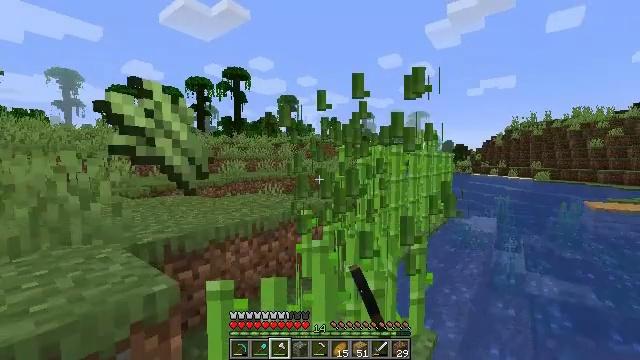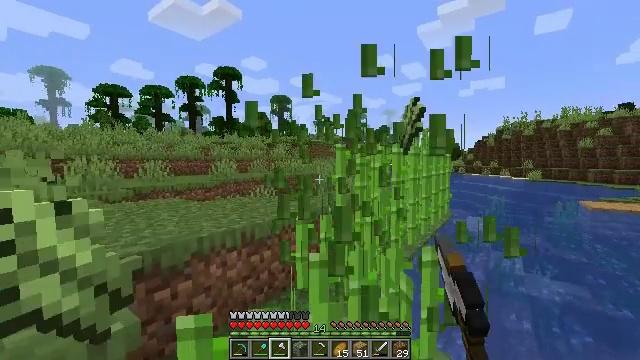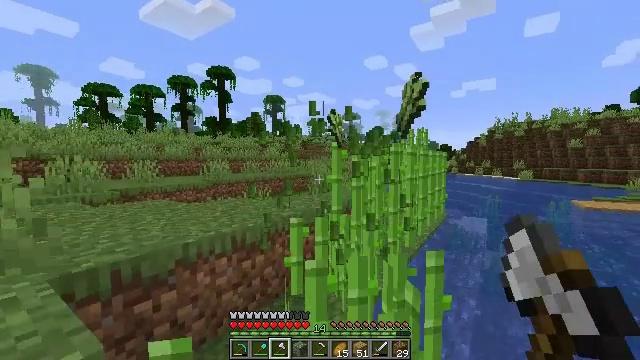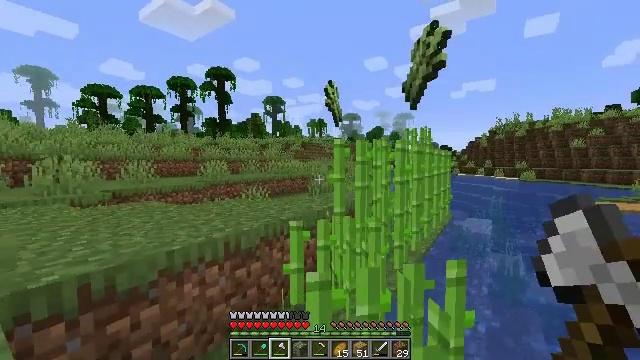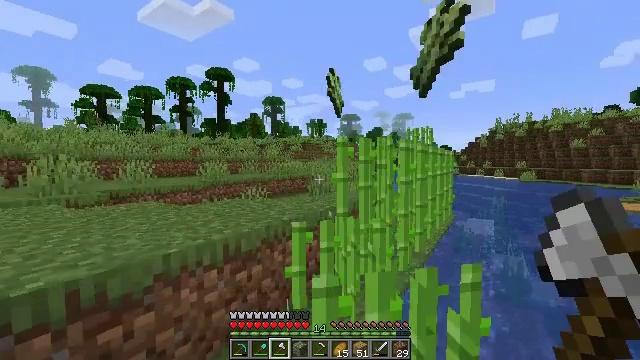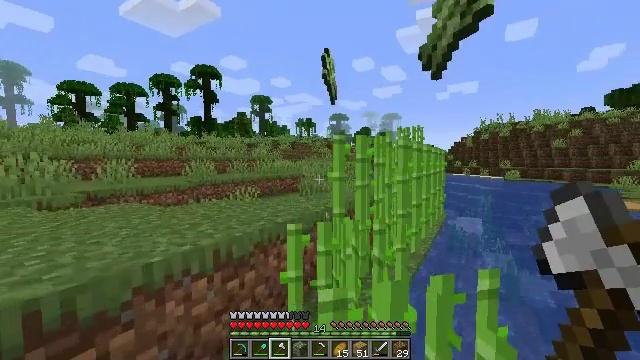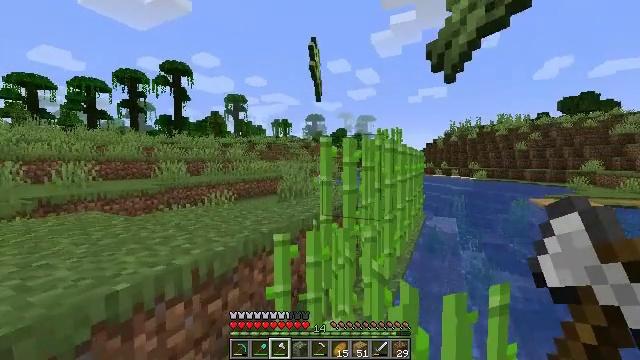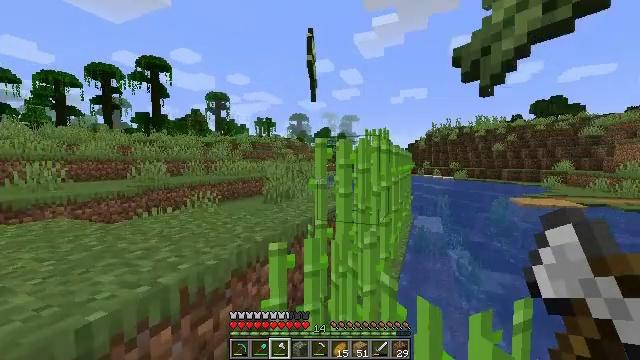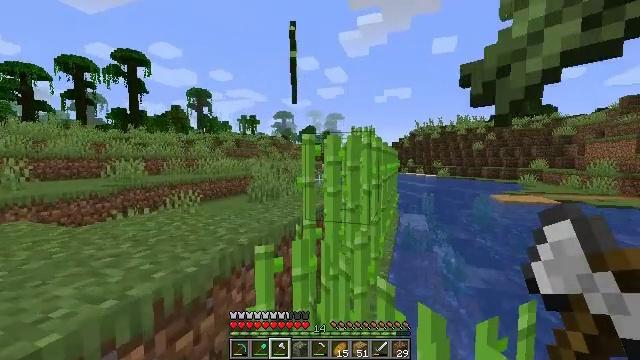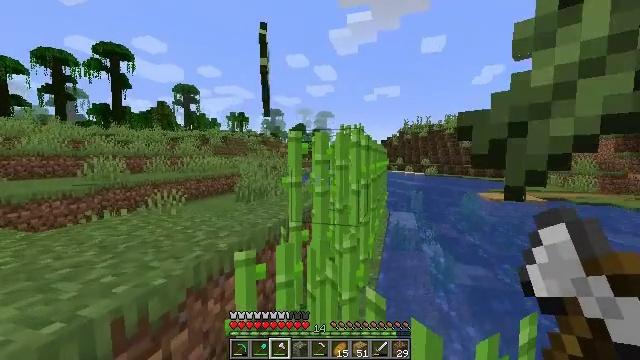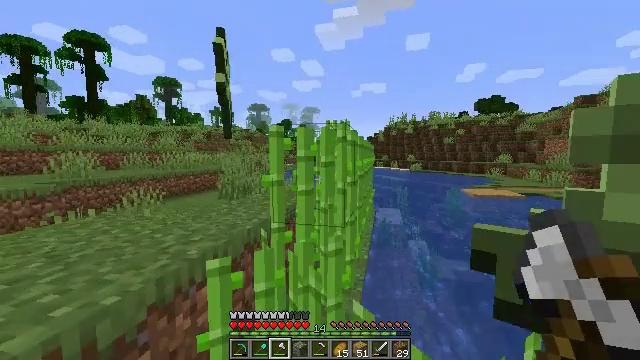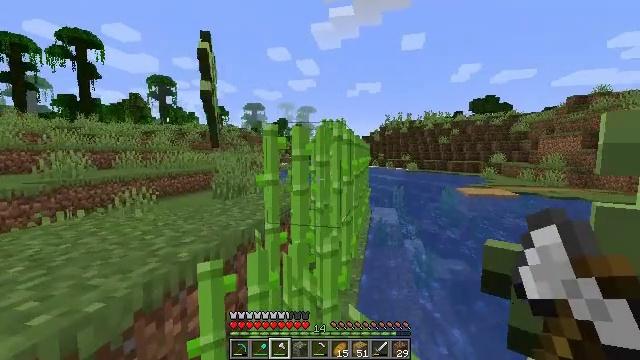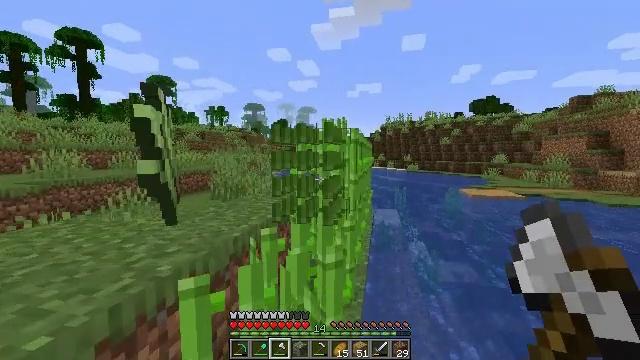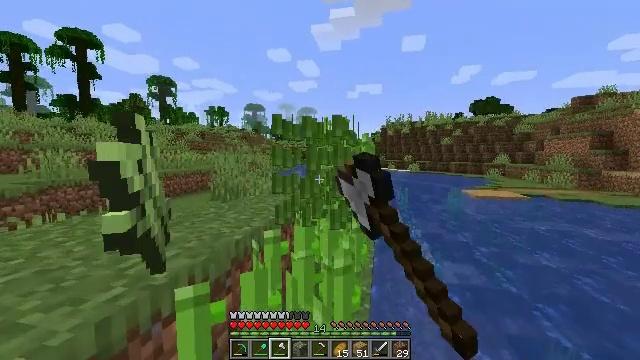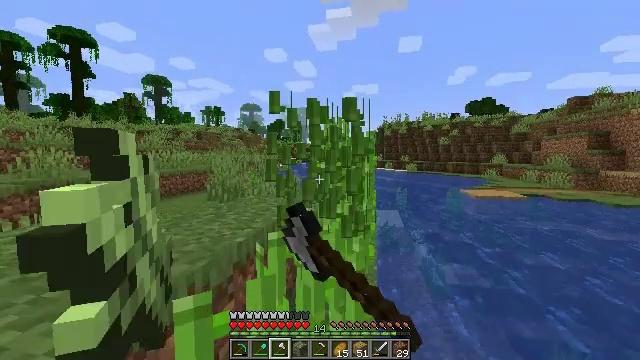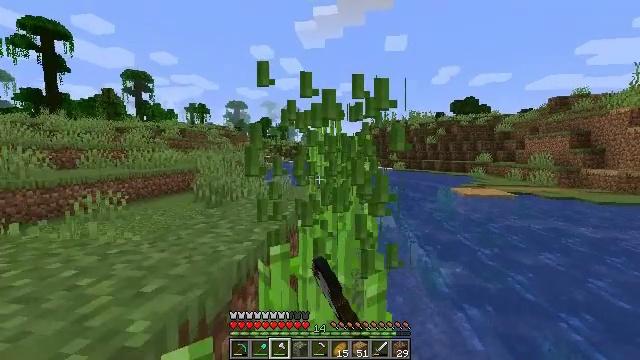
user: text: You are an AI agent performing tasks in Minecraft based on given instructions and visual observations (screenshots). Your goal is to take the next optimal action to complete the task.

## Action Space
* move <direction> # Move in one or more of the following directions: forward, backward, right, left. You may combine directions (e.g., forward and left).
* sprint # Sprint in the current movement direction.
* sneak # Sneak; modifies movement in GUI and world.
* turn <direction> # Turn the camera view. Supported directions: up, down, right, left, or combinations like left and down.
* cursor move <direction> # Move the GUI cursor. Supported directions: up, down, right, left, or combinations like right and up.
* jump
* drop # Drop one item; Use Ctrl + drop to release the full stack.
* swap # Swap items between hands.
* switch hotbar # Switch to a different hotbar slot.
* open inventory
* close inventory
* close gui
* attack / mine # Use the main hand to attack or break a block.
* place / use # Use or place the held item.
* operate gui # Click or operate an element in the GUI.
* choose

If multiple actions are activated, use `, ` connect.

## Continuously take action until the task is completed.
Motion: motion action
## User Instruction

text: Mine the sugar cane near rivers.
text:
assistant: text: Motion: move forward, turn right, attack / mine
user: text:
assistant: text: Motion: move forward, turn right, attack / mine
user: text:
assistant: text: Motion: move forward, attack / mine
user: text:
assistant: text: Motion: move forward and move left, attack / mine
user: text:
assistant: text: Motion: move forward and move left, turn right
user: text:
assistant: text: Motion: move forward and move left, turn right
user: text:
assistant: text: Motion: move forward and move left, turn right
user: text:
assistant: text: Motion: move forward and move left, turn right
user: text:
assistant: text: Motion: move forward, turn right
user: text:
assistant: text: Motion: move forward, turn right
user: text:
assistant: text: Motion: move forward
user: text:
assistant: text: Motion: move forward and move left, attack / mine
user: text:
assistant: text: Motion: move forward and move left, attack / mine
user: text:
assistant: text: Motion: move forward and move left, attack / mine
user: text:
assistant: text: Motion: move forward, turn right, attack / mine
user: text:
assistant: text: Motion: move forward, turn right, attack / mine
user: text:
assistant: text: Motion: move forward, turn right, attack / mine
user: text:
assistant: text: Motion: move forward, attack / mine
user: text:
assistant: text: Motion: move forward, attack / mine
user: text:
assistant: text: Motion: move forward, attack / mine
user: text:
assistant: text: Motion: move forward, attack / mine
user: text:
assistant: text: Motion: move forward, attack / mine
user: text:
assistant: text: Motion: move forward, attack / mine
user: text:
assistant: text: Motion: move forward
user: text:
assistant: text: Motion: move forward
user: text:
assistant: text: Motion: move forward
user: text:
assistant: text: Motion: move forward
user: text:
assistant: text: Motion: move forward
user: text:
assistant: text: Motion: move forward
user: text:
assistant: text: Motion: move forward